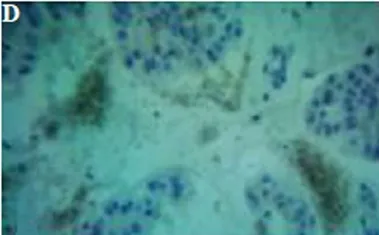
Focally positive for CEA (all slides at x400 magnification).
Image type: pathology (immunostaining)